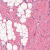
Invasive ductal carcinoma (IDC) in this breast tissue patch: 0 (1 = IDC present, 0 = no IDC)